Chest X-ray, PA view. Patient: 53 years old, sex F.
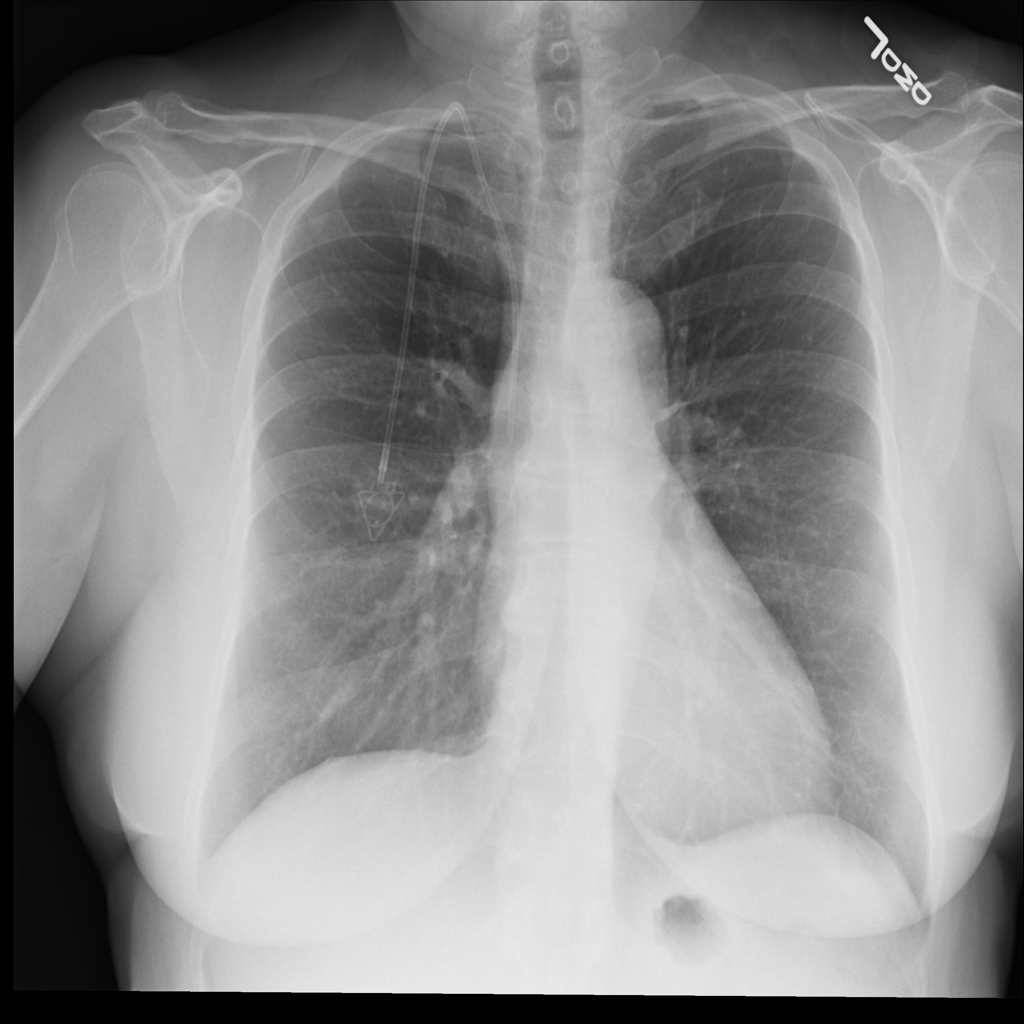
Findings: Nodule, Pleural_Thickening